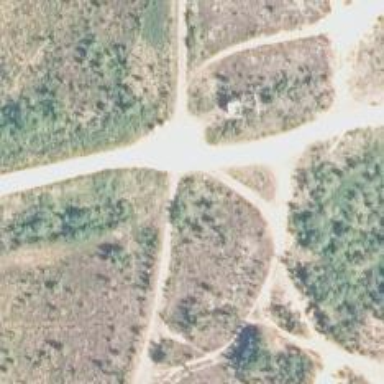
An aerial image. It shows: Unclassified road.